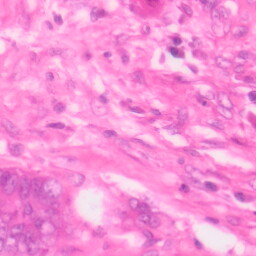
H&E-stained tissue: Colon